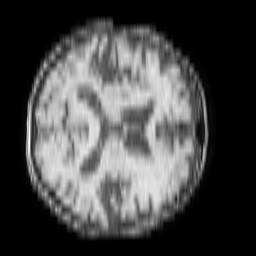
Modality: T1w
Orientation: axial
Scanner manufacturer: philips
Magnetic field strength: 1.5 T
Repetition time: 0.191 s
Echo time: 0.001867 s